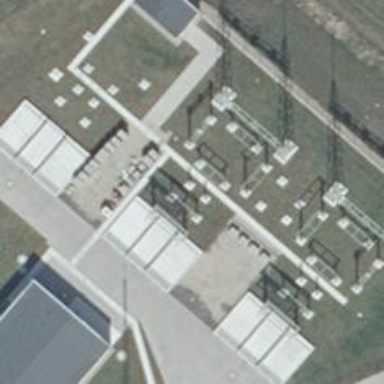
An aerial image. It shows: Outdoor switch with three cables.